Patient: sex F, age 68
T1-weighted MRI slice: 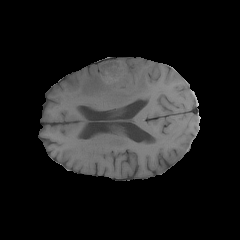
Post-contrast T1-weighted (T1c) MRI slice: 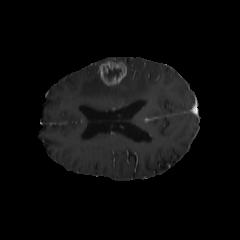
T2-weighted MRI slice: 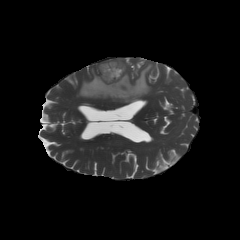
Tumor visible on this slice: yes
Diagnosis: Glioblastoma, IDH-wildtype
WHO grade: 4